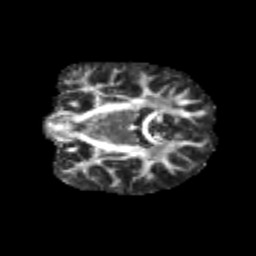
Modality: FA
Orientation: coronal
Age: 11
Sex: male
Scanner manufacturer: siemens
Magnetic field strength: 3 T
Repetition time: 3.8 s
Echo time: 0.07 s